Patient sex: M
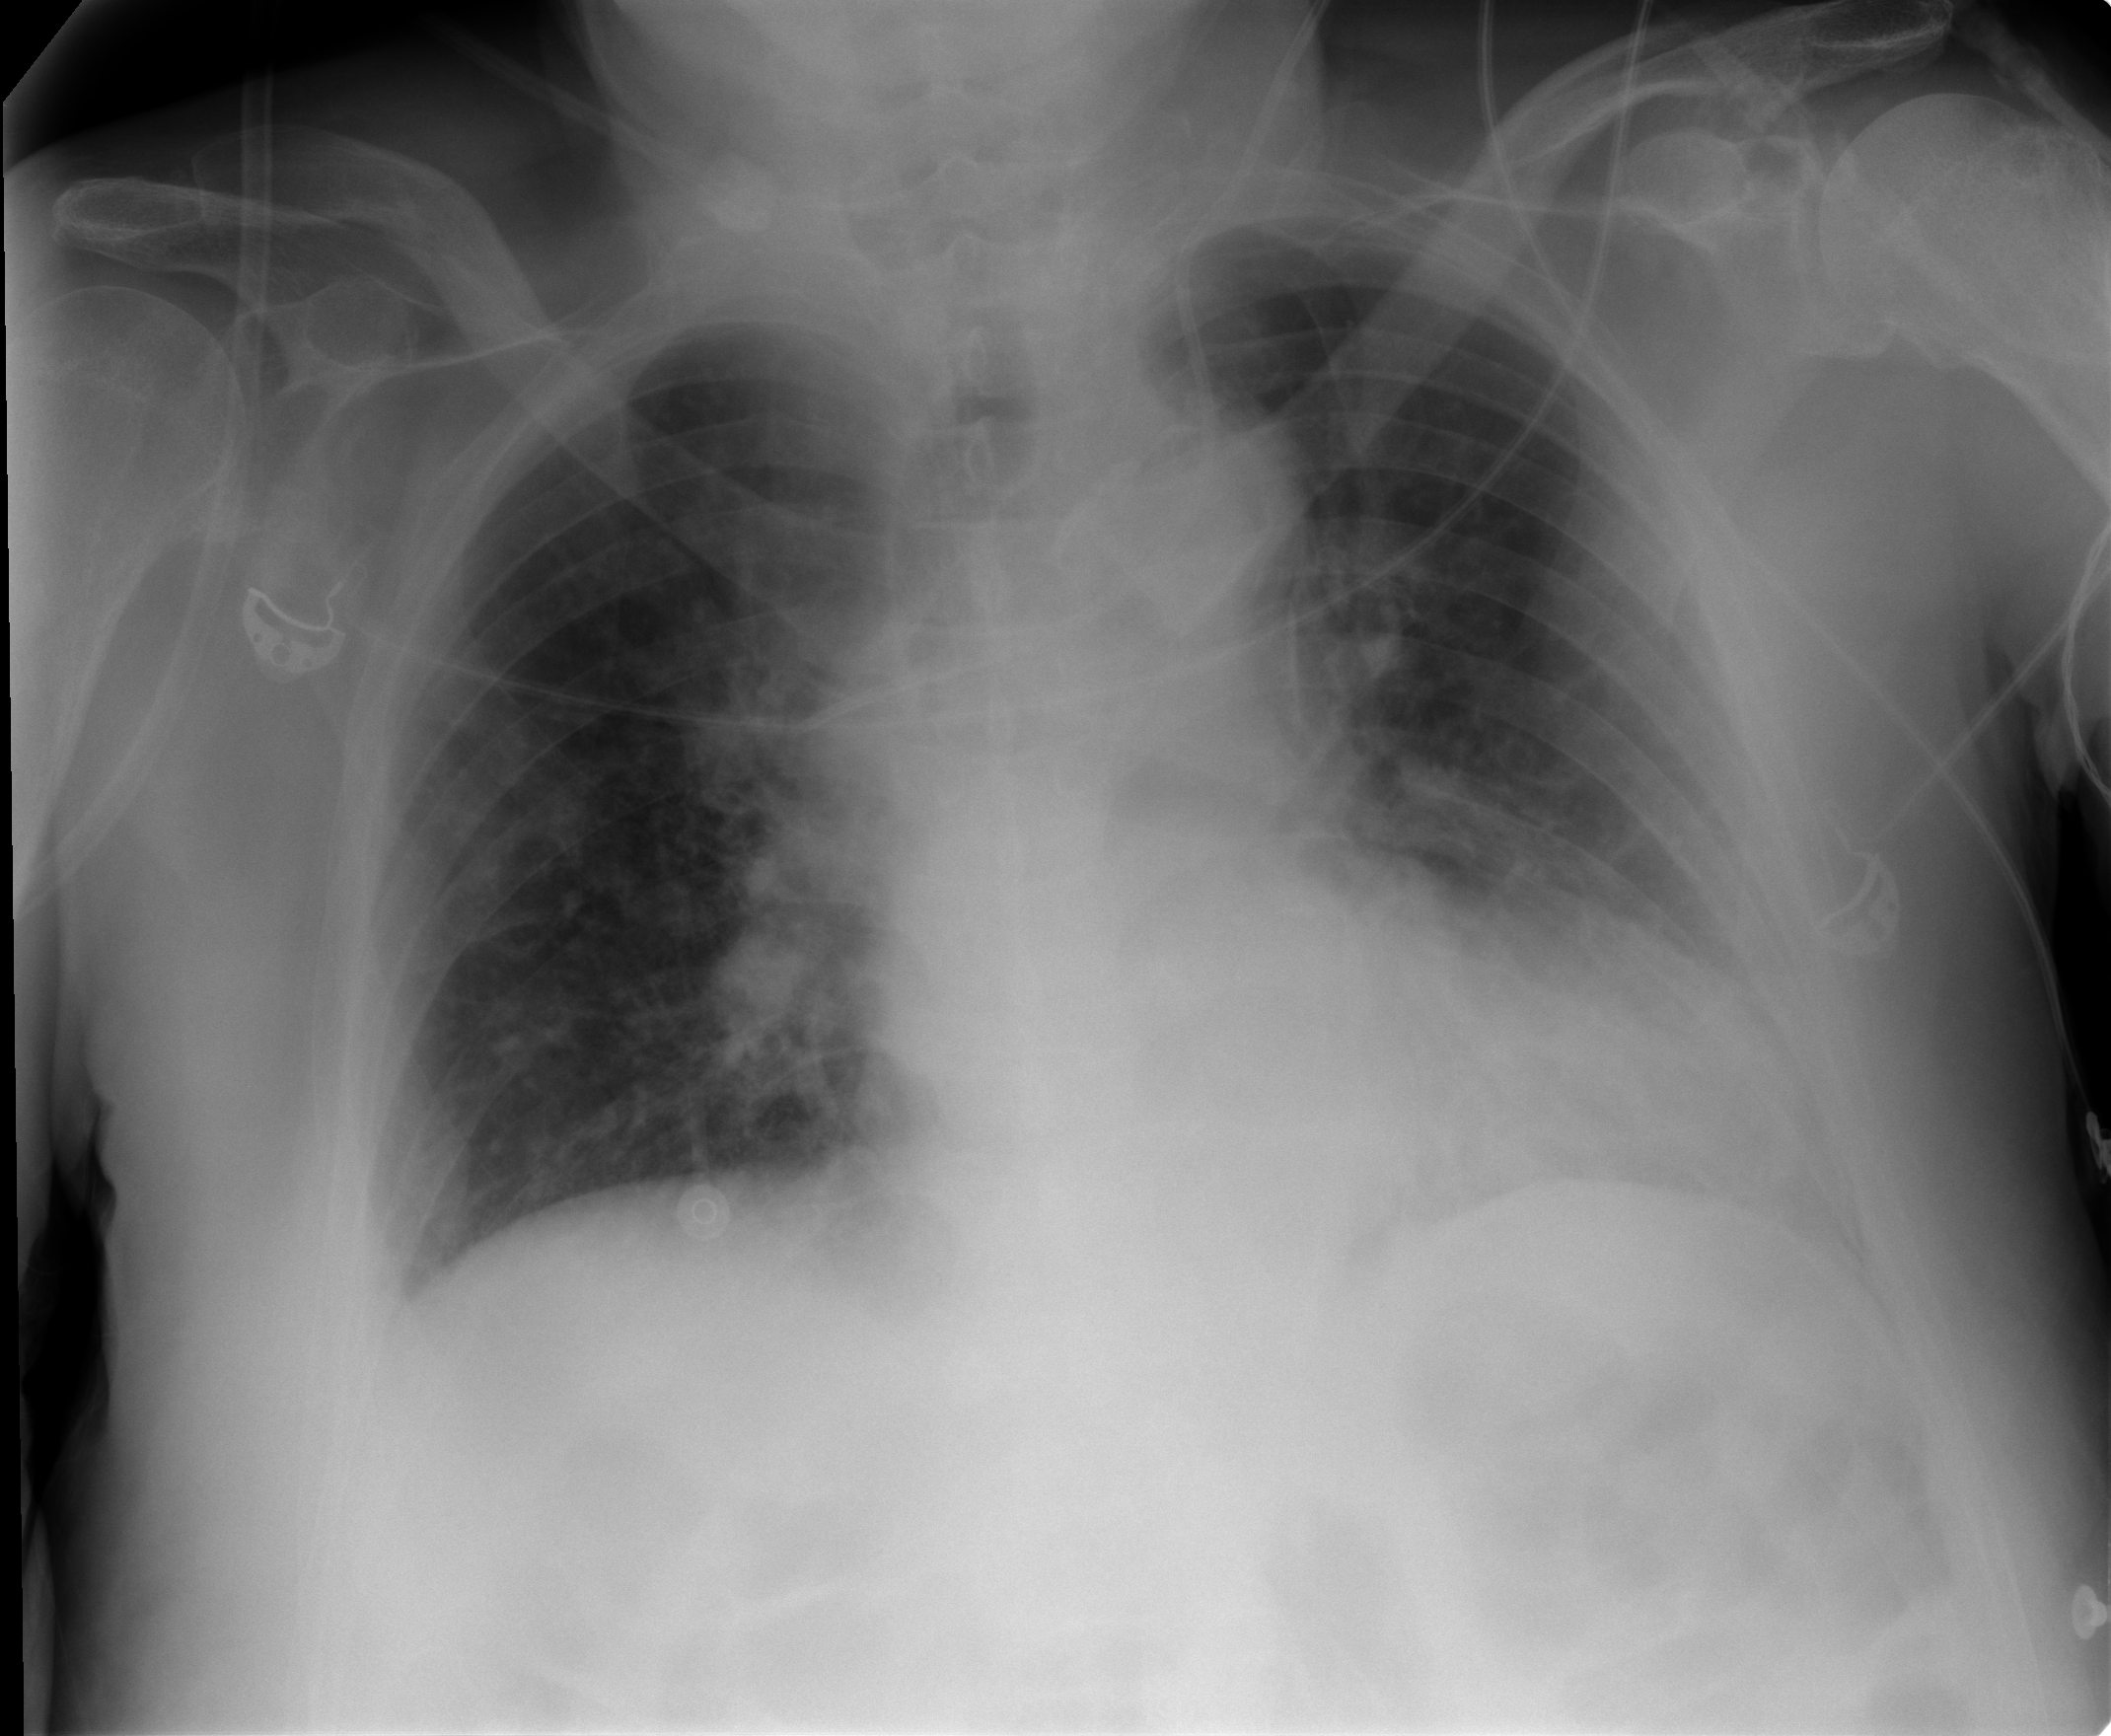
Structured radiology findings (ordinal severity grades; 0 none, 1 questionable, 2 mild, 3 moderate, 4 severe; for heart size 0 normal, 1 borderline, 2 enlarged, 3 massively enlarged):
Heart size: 1
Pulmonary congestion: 0
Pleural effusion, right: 0
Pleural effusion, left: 0
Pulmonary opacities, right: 0
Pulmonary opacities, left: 0
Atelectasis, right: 1
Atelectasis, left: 1